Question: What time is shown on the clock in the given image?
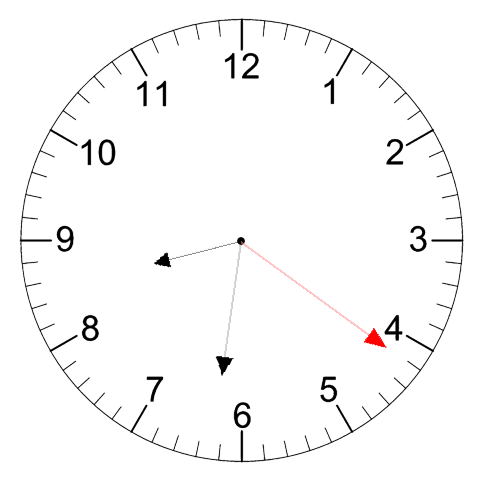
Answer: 08:31:21